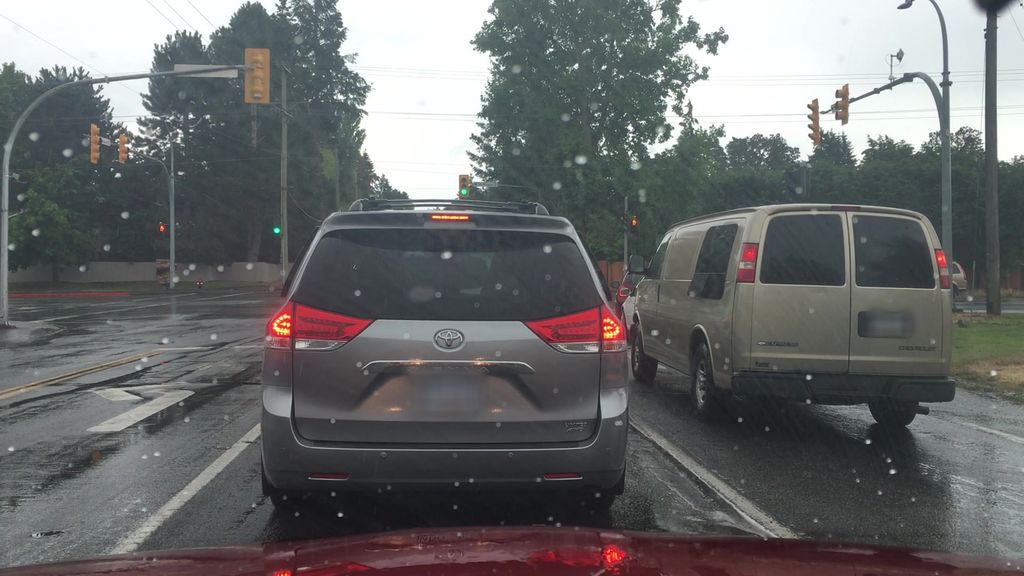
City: victoria